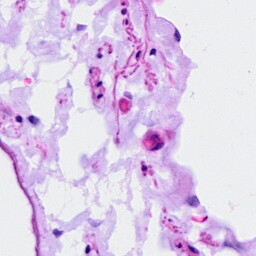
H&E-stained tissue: Ovarian